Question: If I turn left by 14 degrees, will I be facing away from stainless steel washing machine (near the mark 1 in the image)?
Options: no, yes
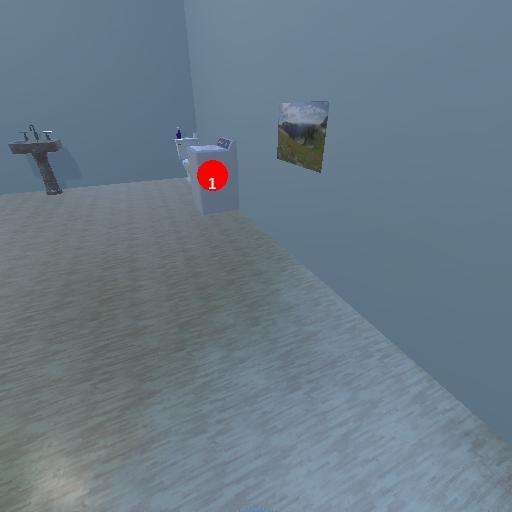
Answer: no